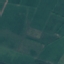
Label: Pasture